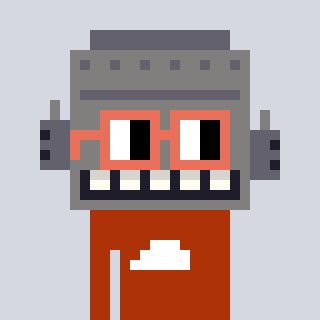
a pixel art character with square orange glasses, a robot-shaped head and a hotbrown-colored body on a cool background